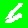
Digit: 6